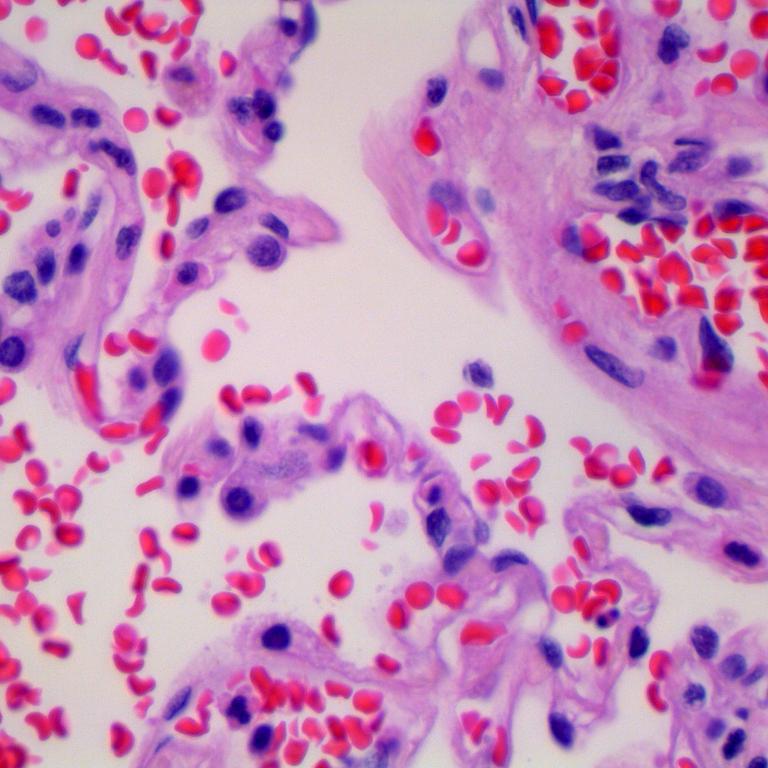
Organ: lung
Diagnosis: benign